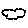
Label: cloud